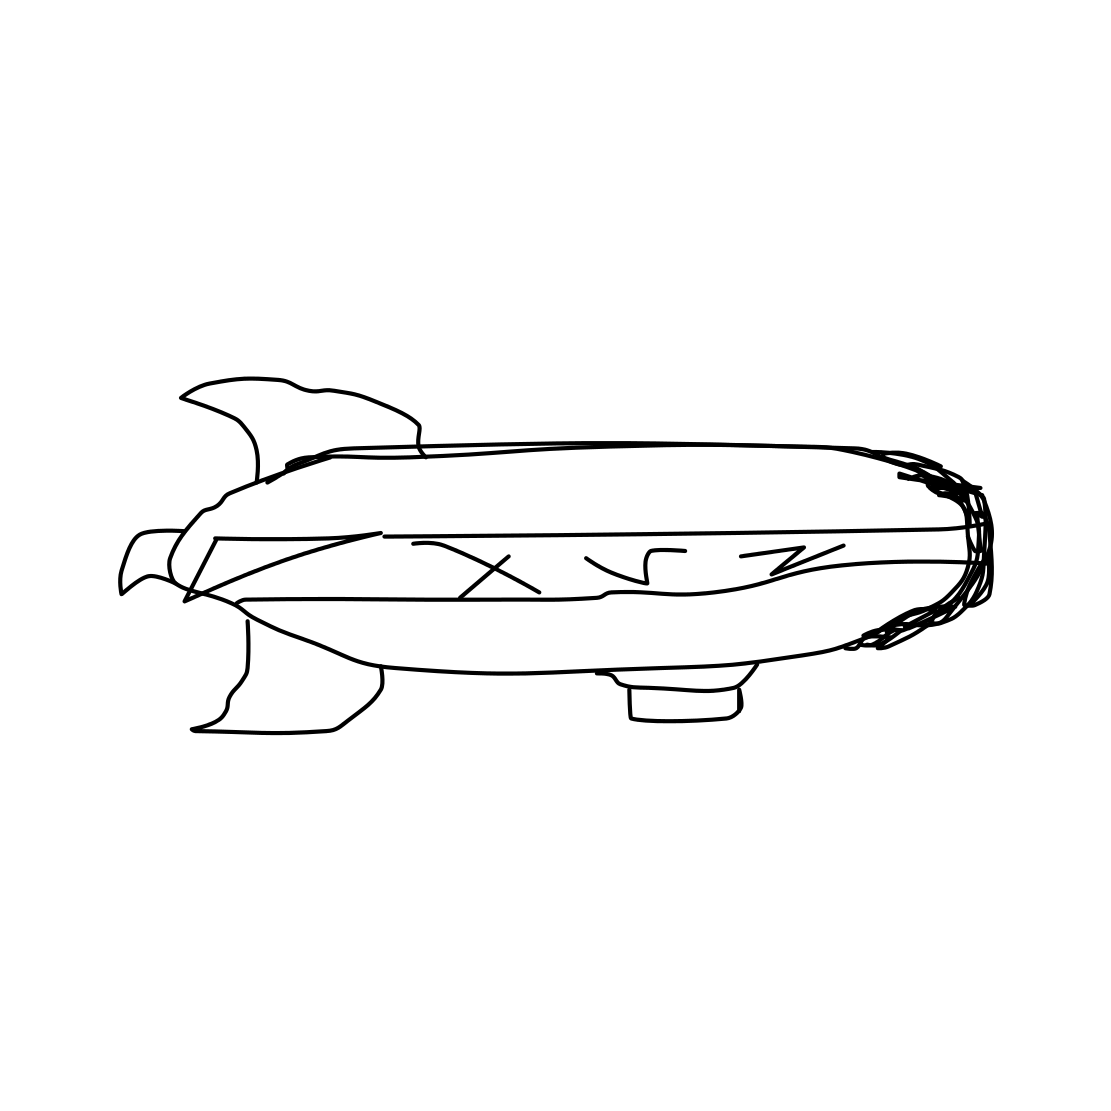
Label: blimp